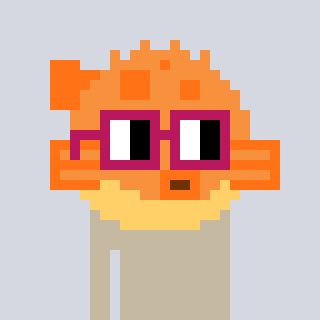
a pixel art character with square dark red glasses, a pufferfish-shaped head and a darkbrown-colored body on a cool background